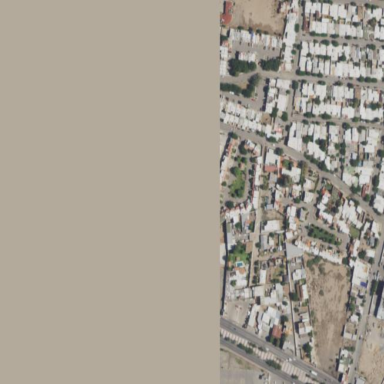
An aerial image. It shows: Residential area.